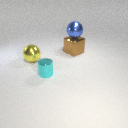
large brown metal cube behind small cyan metal cylinder